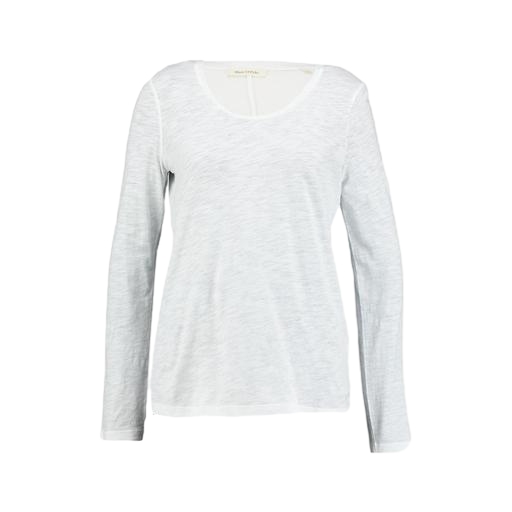
white long sleeve slub tee, long sleeve tee, longsleeve t-shirt, white background